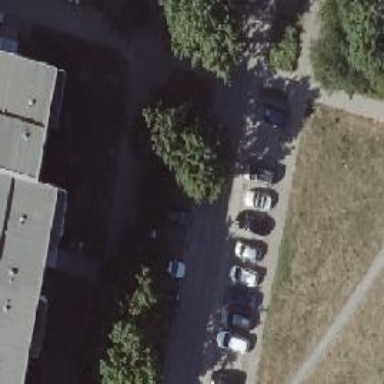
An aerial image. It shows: Residential road with concrete surface. There are separate sidewalks and separate parking on both sides.